Question: I wan't to make something like this in wpf
So i try this xaml:
'''
<StackPanel HorizontalAlignment="Left">
<ListView ItemsSource="{Binding Path=StateItems}">
<ListView.ItemTemplate>
<DataTemplate DataType="vm:StateItem">
<StackPanel Orientation="Horizontal">

<Image.Style>
<Style>
<Style.Triggers>
<DataTrigger Binding="{Binding Path=Active}" Value="True">
<Setter Property="Image.Source" Value="{StaticResource Ellipse}" />
</DataTrigger>
<DataTrigger Binding="{Binding Path=Active}" Value="False">
<Setter Property="Image.Source" Value="{StaticResource EllipseEmpty}" />
</DataTrigger>
</Style.Triggers>
</Style>
</Image.Style>

</StackPanel>
</DataTemplate>
</ListView.ItemTemplate>
</ListView>
</StackPanel>
'''
And this in viewModel:
'''
public List<StateItem> StateItems
{
get
{
var items = new StateItem[m_InstallationSteps.Steps.Count];
items[m_InstallationSteps.ActiveStepIndex].Active = true;
return items.ToList();
}
}
public class StateItem
{
public bool Active { get; set; }
}
'''
But it does not appear. How to make it appear?
EDIT:
It seems to me that binding don't work
EDIT2: try to change with notify but it didn't help
'''
public class StateItem : INotifyPropertyChanged
{
private bool m_Active;
public bool Active
{
get { return m_Active; }
set
{
m_Active = value;
OnPropertyChanged("Active");
}
}
public event PropertyChangedEventHandler PropertyChanged;
[NotifyPropertyChangedInvocator]
protected virtual void OnPropertyChanged(string propertyName)
{
PropertyChangedEventHandler handler = PropertyChanged;
if (handler != null) handler(this, new PropertyChangedEventArgs(propertyName));
}
}
'''
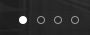
Answer: I was fool)) problem is 'items[m_InstallationSteps.ActiveStepIndex].Active = true;'.
It was null but wpf did not throw exception.